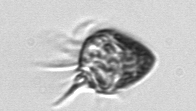
Label: Ciliophora